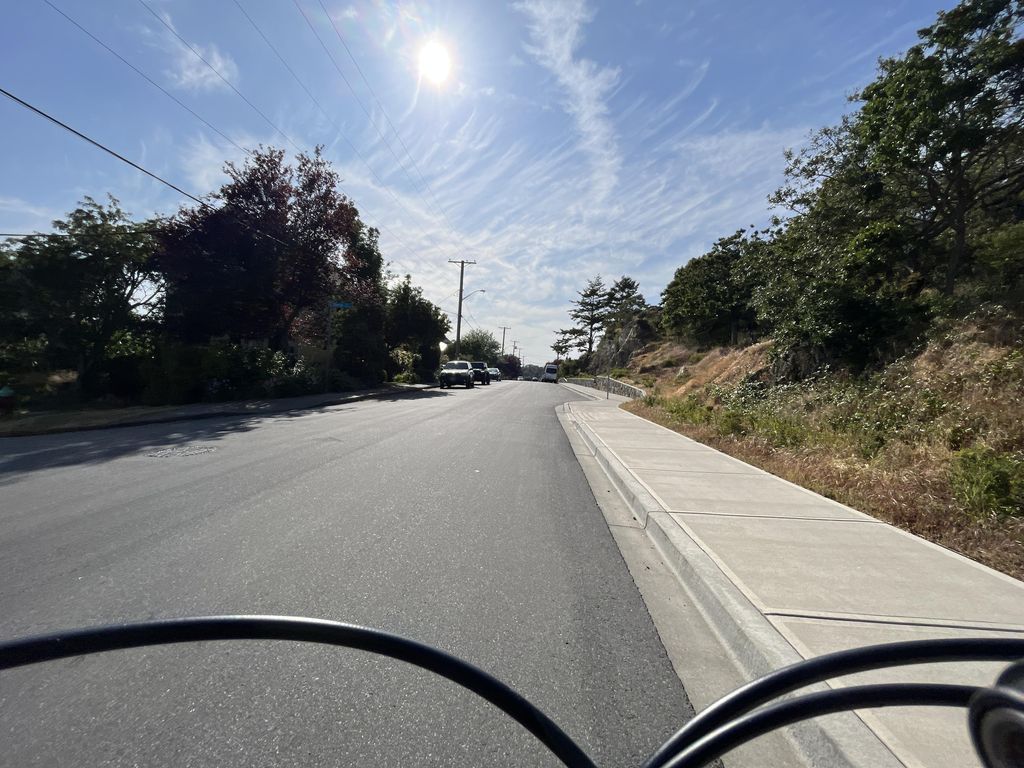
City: victoria